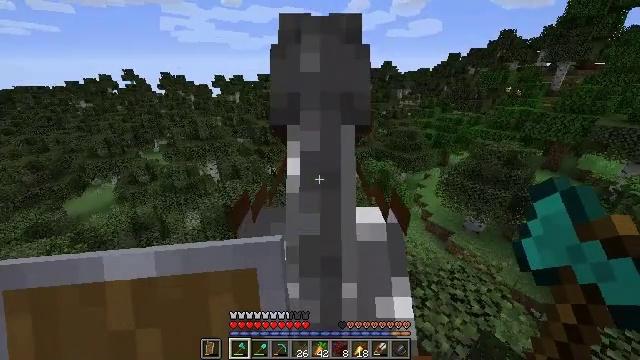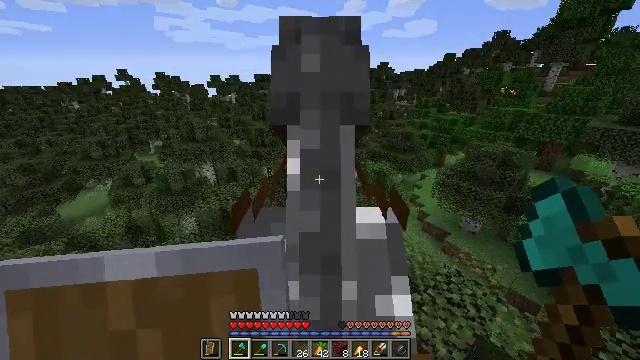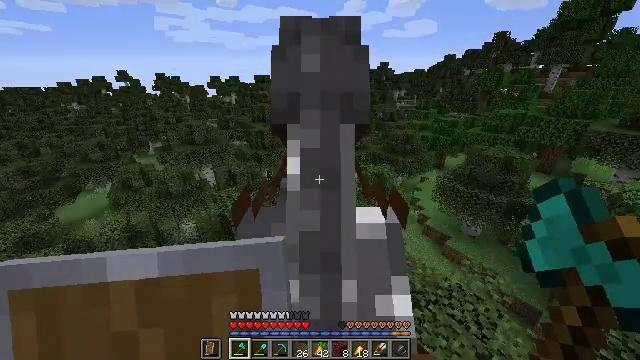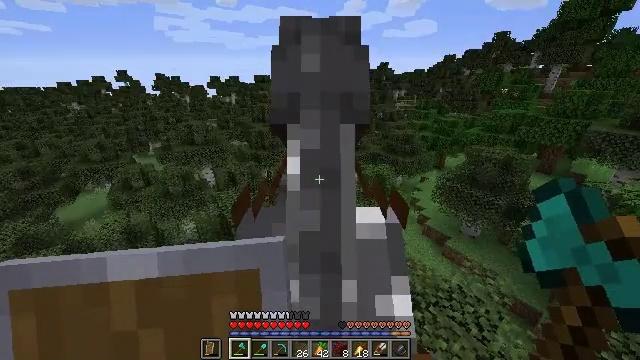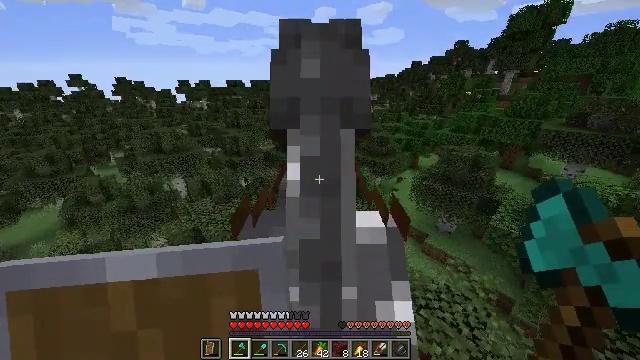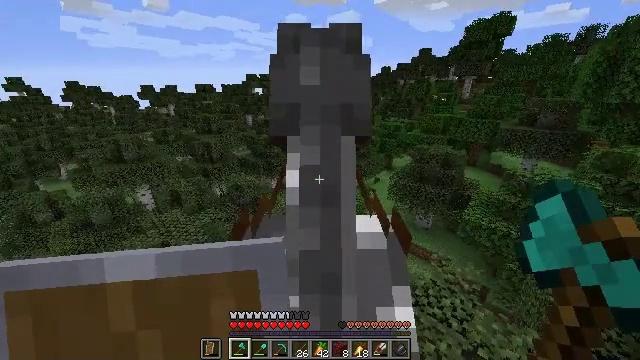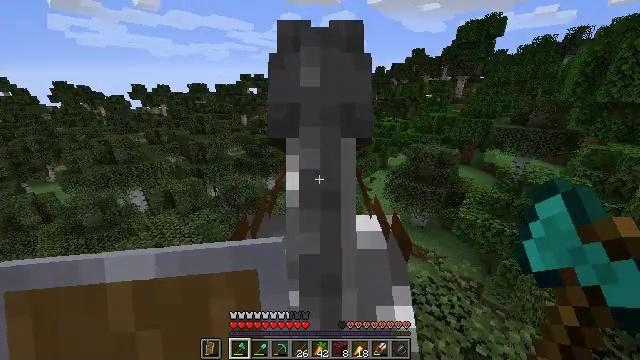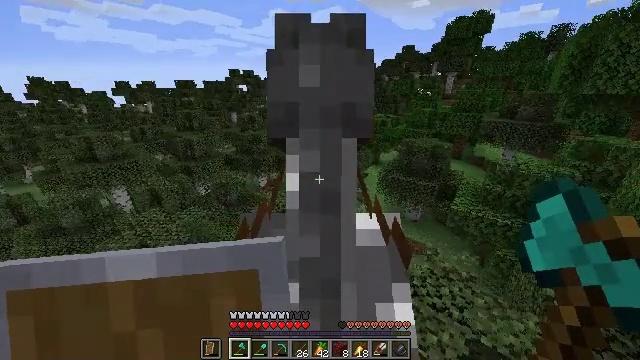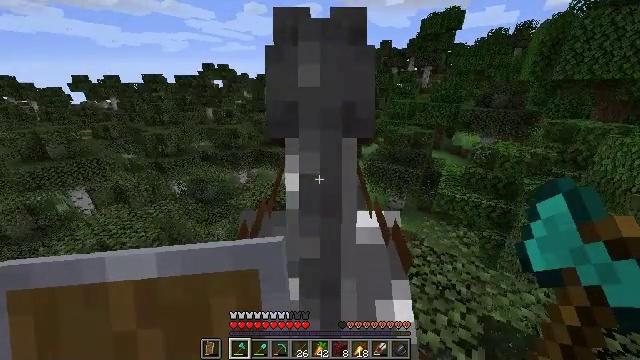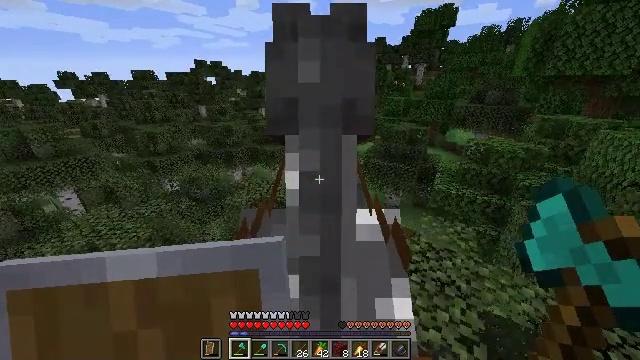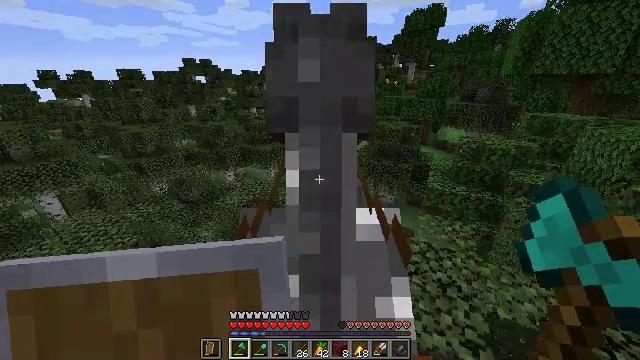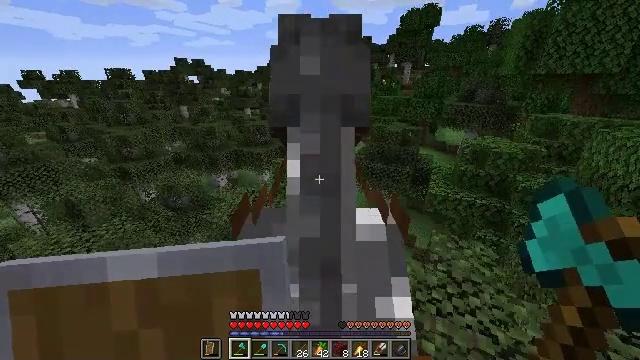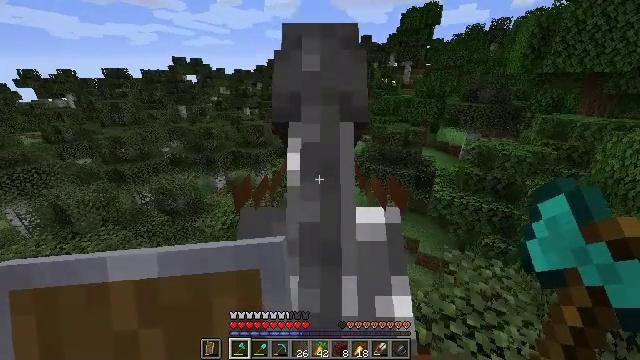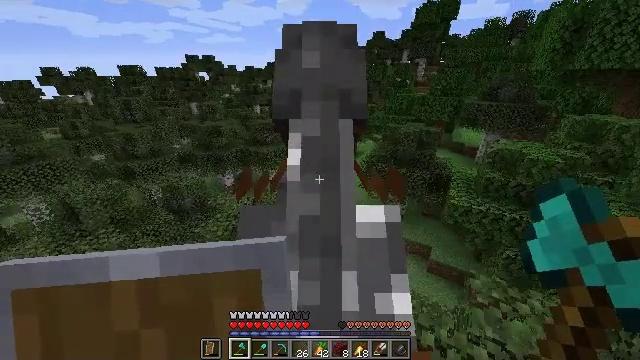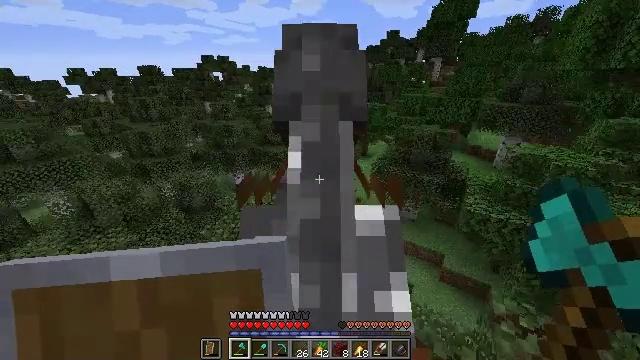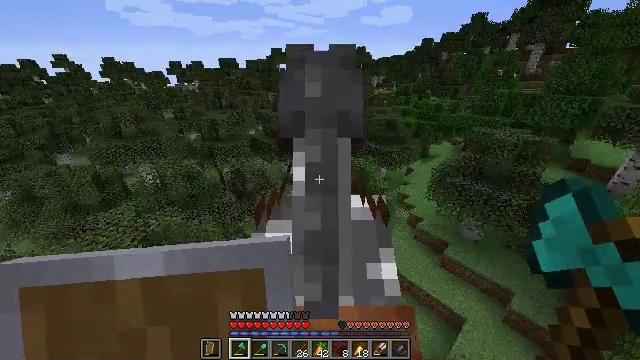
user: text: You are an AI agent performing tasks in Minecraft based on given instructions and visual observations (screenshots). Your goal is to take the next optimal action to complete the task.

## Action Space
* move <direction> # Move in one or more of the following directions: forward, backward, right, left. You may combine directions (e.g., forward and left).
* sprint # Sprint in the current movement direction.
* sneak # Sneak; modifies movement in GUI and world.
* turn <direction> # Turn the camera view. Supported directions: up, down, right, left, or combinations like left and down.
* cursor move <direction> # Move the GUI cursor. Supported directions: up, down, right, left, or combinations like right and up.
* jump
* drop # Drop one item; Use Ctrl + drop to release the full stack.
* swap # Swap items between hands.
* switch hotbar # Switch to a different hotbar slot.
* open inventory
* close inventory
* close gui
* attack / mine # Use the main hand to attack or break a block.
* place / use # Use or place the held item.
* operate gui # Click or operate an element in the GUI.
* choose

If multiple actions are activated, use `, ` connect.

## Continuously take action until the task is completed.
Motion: motion action
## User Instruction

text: Attack the ground to gather sand.
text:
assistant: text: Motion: move forward, sprint
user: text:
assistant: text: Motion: move forward, sprint
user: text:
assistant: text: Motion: move forward, sprint
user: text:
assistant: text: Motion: move forward, sprint, turn right and up
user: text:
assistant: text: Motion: move forward, sprint, turn right and up
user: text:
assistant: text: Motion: move forward, sprint, turn right
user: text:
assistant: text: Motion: move forward, sprint, turn right
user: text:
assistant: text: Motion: move forward, sprint, turn right, jump
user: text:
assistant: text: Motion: move forward, sprint, turn right, jump
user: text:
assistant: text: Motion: move forward, sprint, turn right, jump
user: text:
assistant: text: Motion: move forward, sprint, jump
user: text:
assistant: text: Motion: move forward, sprint, jump
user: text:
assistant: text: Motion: move forward, sprint, turn left, jump
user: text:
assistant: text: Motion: move forward, sprint, turn left, jump
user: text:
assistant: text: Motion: move forward, sprint, turn left and down
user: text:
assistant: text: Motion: move forward, sprint, turn left
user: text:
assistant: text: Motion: move forward, sprint, turn left
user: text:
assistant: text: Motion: move forward, sprint, turn left
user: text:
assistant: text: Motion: move forward, sprint, turn left
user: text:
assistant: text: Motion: move forward, sprint, turn left
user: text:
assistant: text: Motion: move forward, sprint, turn left
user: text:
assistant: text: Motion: move forward, sprint, turn left
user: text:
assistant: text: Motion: move forward, sprint, turn left
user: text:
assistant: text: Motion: move forward, sprint
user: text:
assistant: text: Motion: move forward, sprint
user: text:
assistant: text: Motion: move forward, sprint
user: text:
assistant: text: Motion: move forward, sprint
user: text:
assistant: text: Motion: move forward, sprint, turn left
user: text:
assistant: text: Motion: move forward, sprint, turn left and down
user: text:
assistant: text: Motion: move forward, sprint